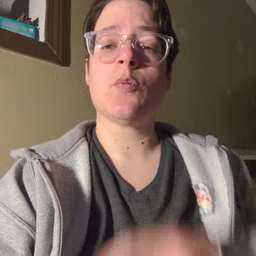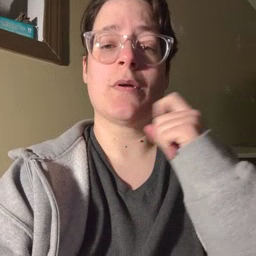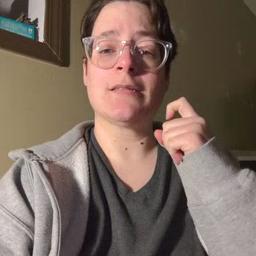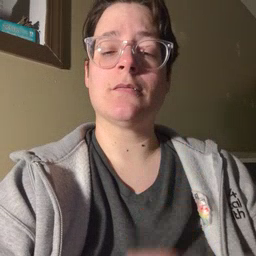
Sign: dry